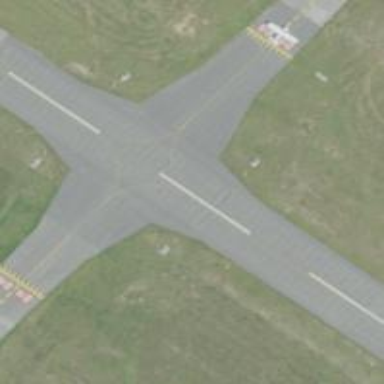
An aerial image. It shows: Image of taxiway at airport.